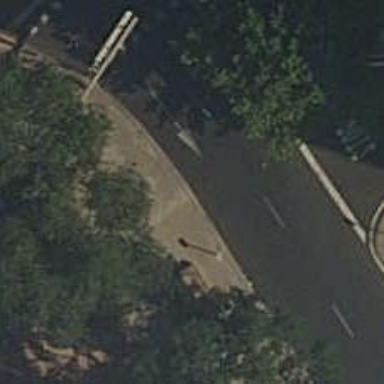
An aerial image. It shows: Kerb serving as barrier.